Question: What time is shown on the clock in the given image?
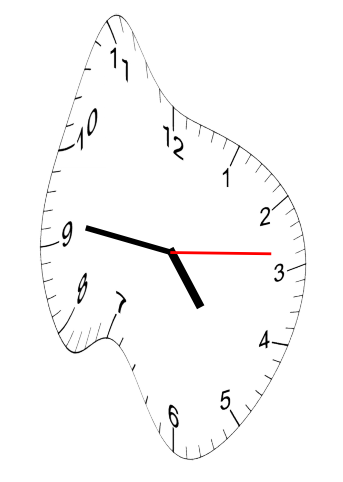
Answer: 04:46:14